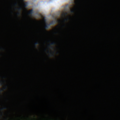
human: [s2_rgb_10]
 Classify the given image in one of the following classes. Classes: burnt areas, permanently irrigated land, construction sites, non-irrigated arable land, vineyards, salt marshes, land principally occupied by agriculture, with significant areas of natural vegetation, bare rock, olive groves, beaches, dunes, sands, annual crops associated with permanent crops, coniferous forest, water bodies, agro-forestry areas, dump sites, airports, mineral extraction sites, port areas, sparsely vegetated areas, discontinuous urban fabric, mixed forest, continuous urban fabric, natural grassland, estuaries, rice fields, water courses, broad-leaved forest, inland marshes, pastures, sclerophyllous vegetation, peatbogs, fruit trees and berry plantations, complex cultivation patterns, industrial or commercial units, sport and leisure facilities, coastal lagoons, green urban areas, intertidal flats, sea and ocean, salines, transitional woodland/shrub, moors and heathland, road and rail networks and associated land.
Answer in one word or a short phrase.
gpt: broad-leaved forest, water bodies